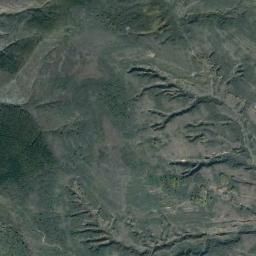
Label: mountain